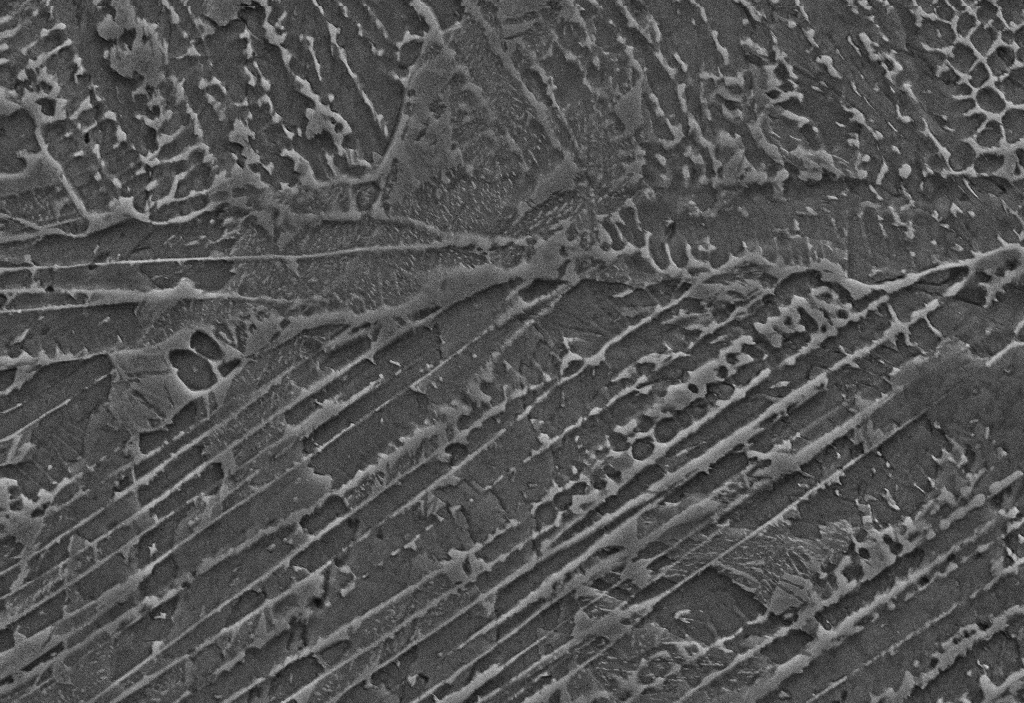
SEM micrograph, magnification: 10000x, scale bar: 2 µm
Phase areas (pixels) — Matrix: 175246; Austenite: 351023; Martensite/Austenite: 193603; Precipitate: 0; Defect: 0; total: 719872